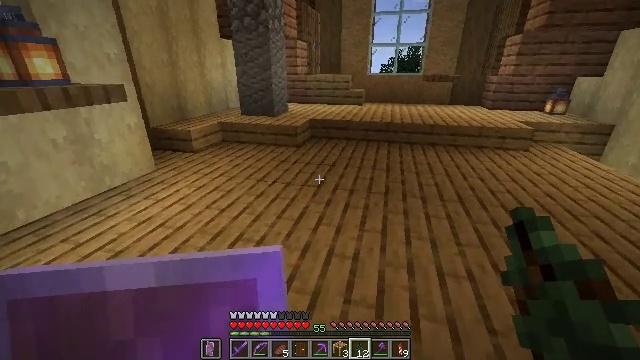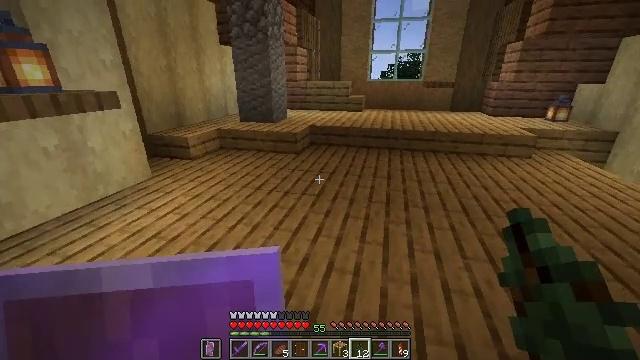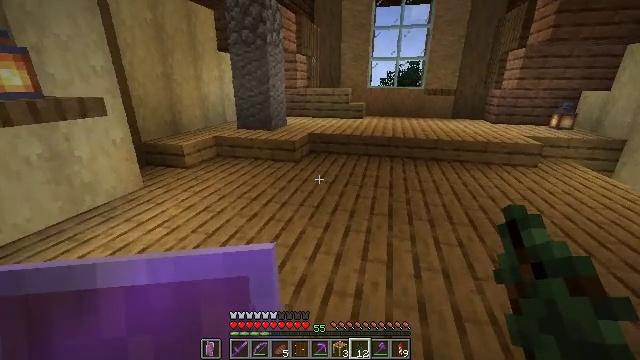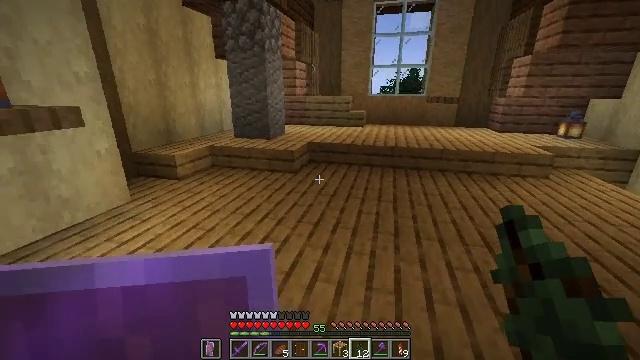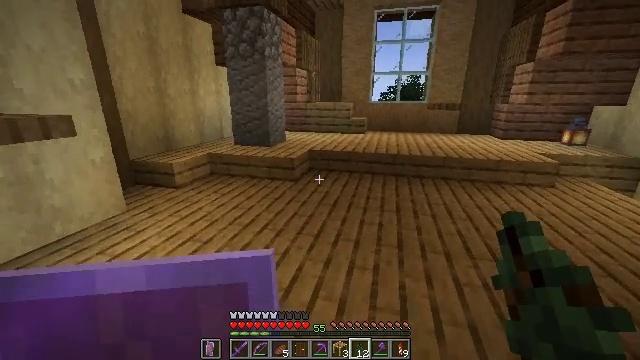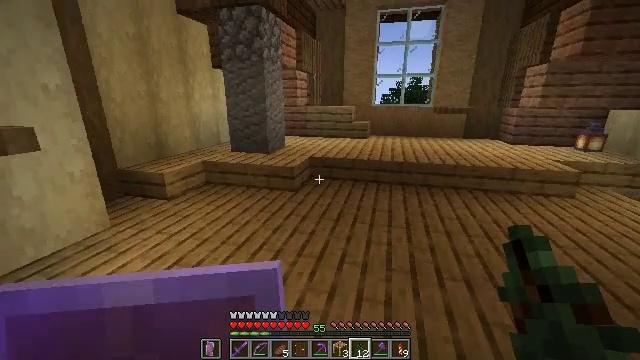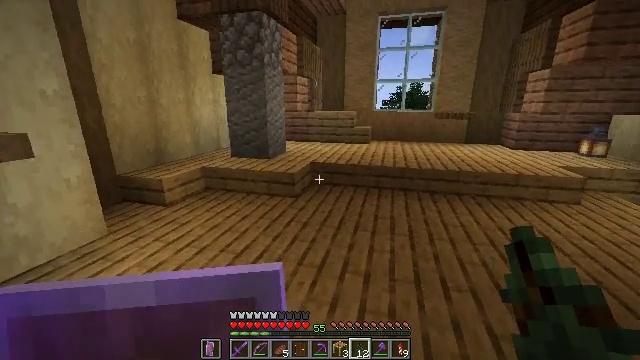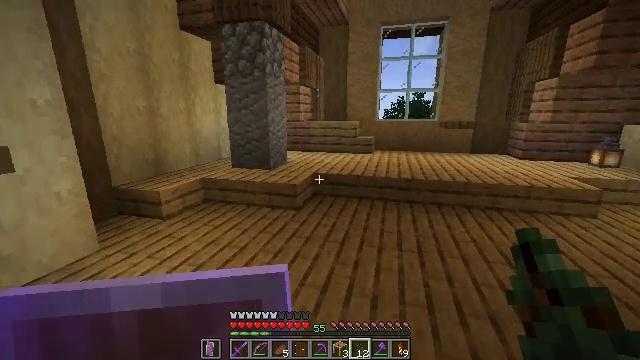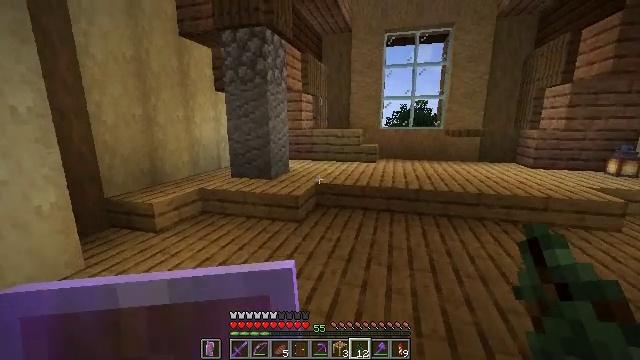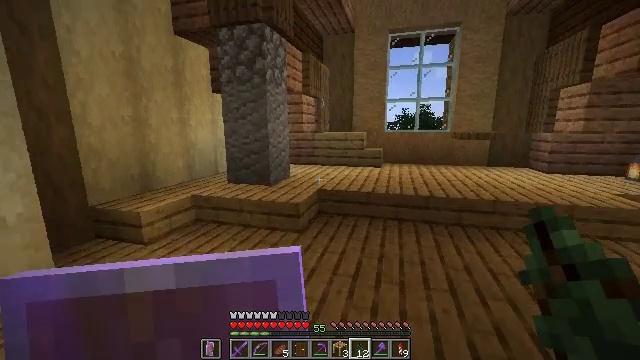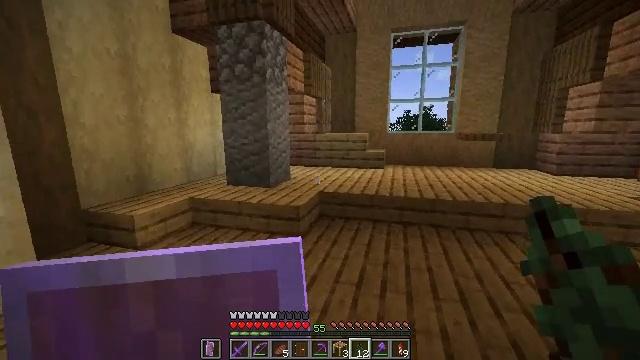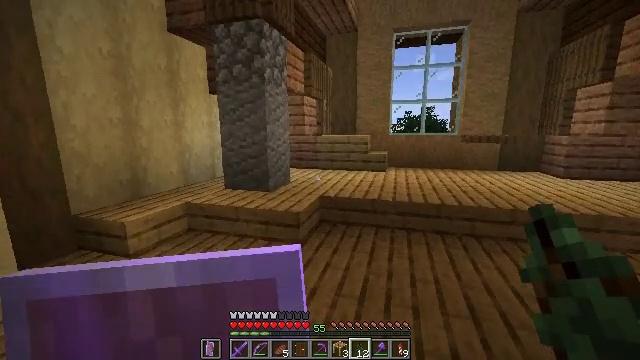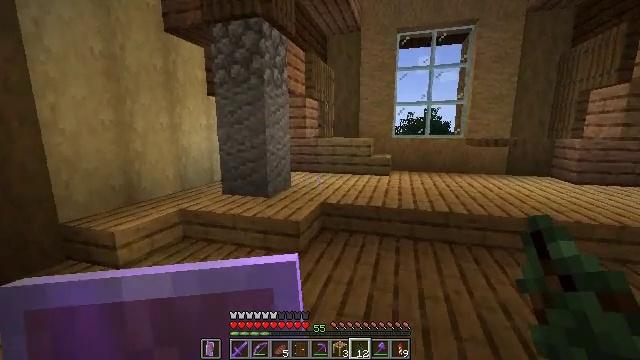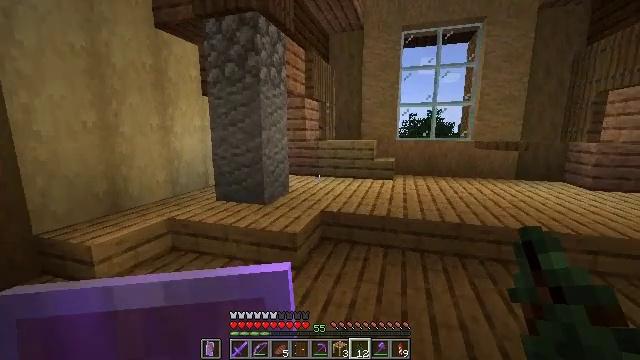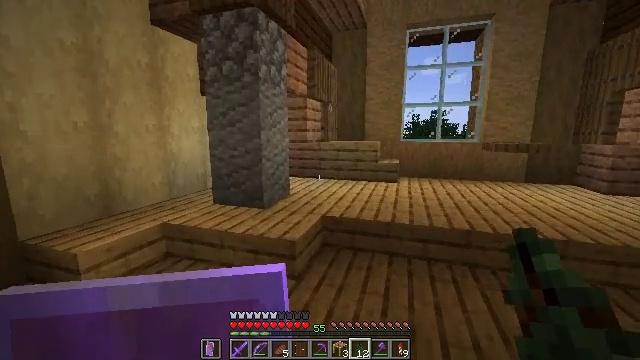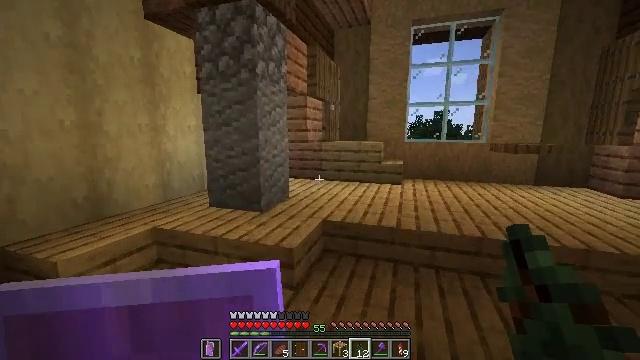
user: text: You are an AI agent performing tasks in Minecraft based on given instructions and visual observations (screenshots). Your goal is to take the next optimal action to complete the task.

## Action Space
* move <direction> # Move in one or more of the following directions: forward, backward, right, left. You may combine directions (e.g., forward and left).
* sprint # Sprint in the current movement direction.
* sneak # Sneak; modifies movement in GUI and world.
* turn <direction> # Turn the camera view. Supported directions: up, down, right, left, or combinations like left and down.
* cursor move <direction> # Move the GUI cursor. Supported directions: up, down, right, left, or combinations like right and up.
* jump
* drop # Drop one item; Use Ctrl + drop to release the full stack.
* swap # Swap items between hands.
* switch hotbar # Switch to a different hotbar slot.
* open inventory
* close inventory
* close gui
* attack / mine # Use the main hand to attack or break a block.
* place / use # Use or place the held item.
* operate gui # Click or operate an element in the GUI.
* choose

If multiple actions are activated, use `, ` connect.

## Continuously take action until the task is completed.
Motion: motion action
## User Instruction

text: Break the brown shulker box to pick it up.
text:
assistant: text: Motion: move forward, turn up
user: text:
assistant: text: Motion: move forward, turn up
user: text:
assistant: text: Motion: move forward, turn up
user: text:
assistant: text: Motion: move forward, turn up
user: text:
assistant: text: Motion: move forward
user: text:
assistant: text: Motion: move forward, turn up
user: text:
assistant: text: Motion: move forward, turn up
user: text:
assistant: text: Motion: move forward, turn up
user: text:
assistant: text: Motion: move forward
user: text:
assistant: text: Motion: move forward
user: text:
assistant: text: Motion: move forward
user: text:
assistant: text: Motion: move forward
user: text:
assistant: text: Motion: move forward
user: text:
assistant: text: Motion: move forward
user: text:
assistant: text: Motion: move forward
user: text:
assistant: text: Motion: move forward
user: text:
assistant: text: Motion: move forward
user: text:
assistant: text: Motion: move forward, turn left
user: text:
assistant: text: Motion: move forward, turn left
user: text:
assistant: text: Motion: move forward and move right, turn left
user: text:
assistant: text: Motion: move forward and move right
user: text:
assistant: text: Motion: move forward and move right
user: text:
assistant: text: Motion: move forward and move right, turn left
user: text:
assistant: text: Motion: move forward and move right, turn left
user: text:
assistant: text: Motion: move forward, turn left
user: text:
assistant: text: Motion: move forward
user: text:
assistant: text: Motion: move forward
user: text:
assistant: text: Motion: move forward
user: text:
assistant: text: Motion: move forward
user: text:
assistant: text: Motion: move forward